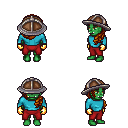
a pixel art fantasy rpg character, female body template, orc, green skin, teal long-sleeve shirt, red pants, brunette left-swept hairstyle, chain helm, gold gloves, four views (front, back, left, right), 2x2 character sprite sheet, small pixel art, hard edges, no anti-aliasing